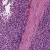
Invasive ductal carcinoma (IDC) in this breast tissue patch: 1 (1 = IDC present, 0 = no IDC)